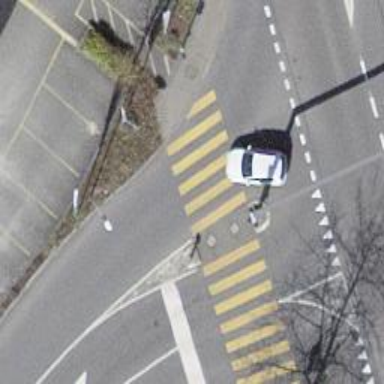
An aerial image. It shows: Marked uncontrolled crossing with island on the road.